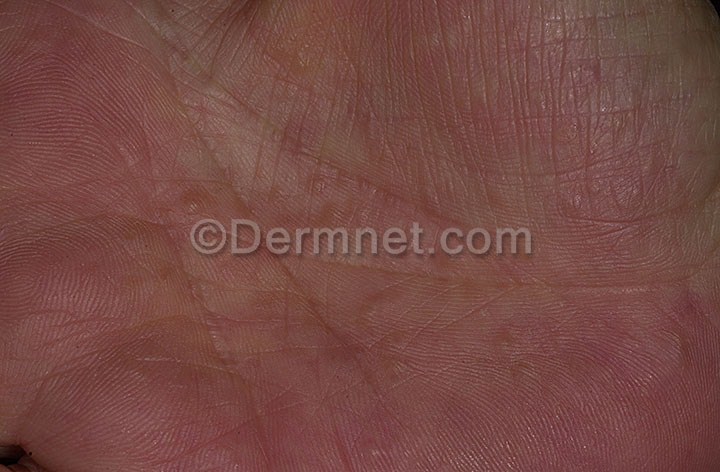
Disease: Eczema Photos